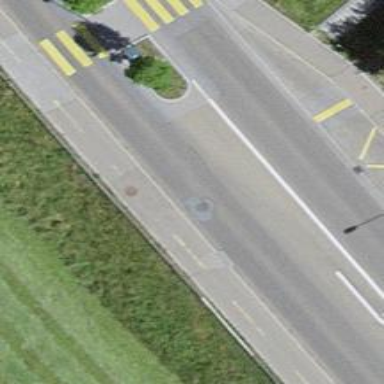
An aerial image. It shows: Public transport stop position.